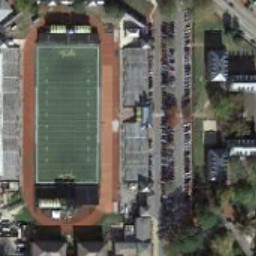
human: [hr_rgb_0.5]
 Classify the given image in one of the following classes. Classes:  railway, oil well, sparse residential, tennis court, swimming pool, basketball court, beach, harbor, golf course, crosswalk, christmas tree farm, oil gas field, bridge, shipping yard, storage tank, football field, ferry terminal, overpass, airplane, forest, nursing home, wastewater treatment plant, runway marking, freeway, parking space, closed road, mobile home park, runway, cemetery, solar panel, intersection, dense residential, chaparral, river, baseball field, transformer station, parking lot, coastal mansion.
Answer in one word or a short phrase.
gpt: football field